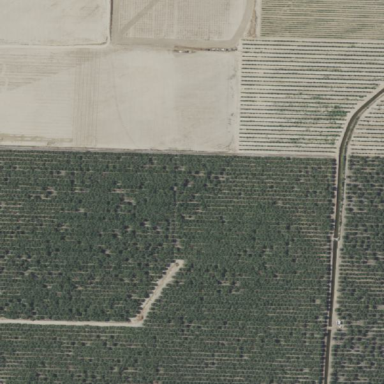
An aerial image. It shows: Almond orchard with rows of almond trees.